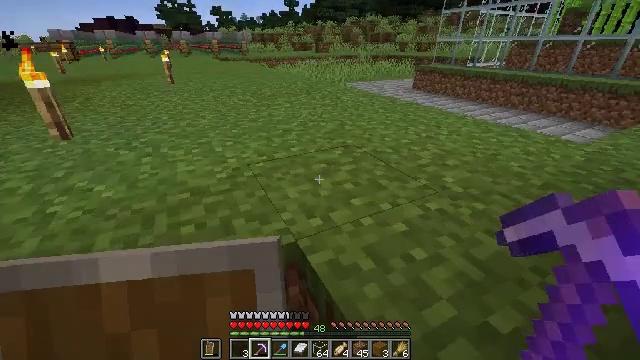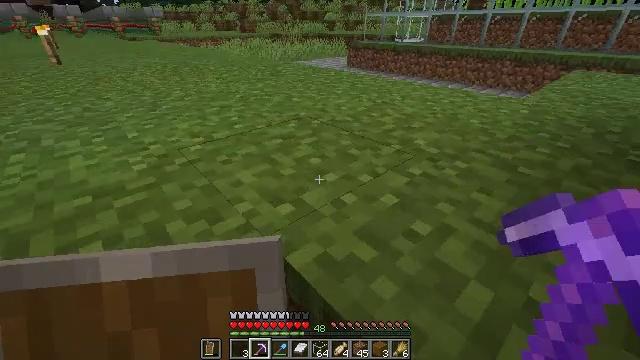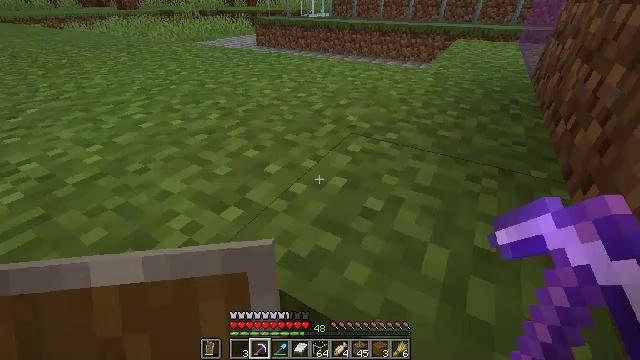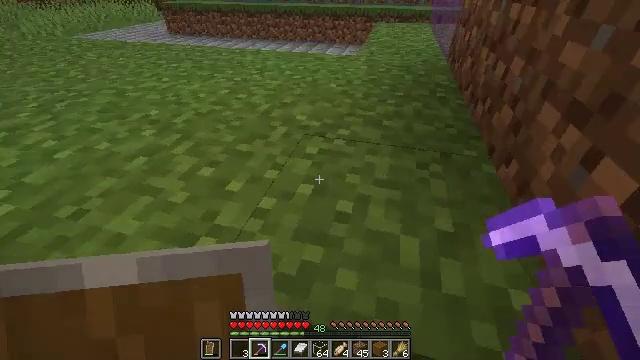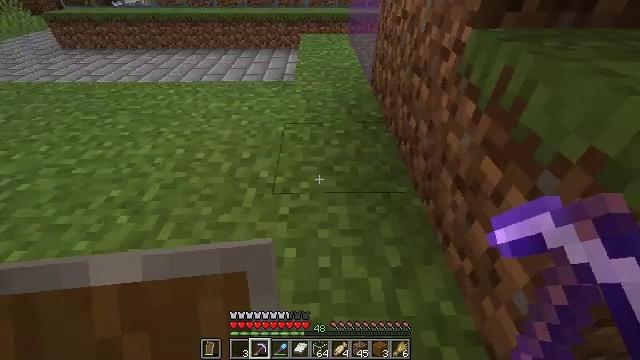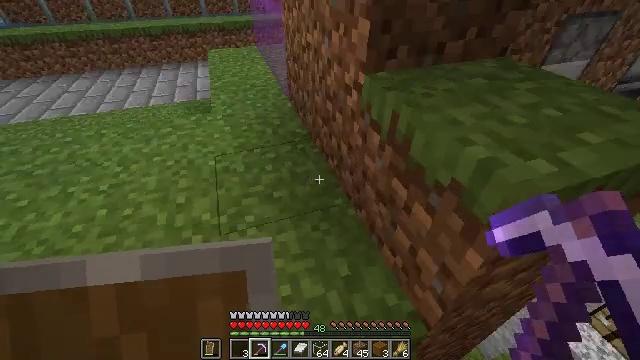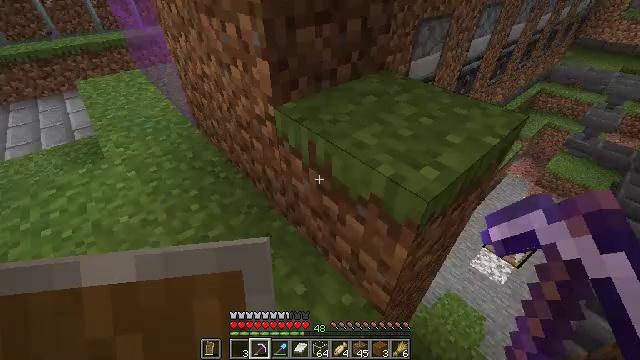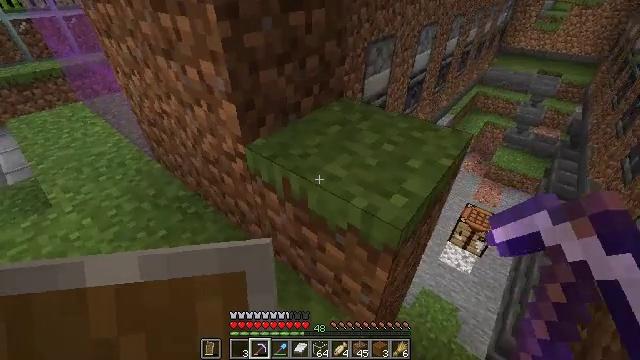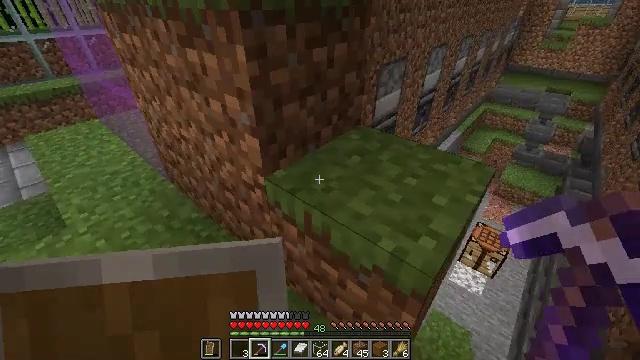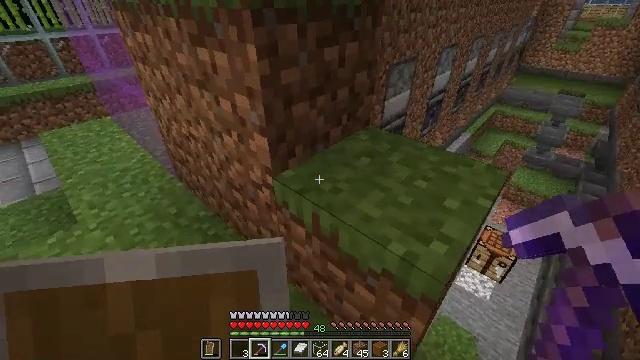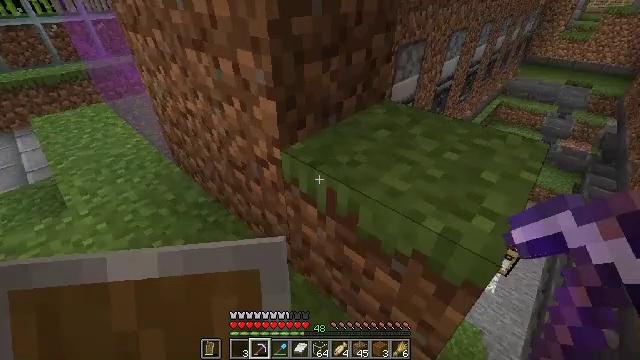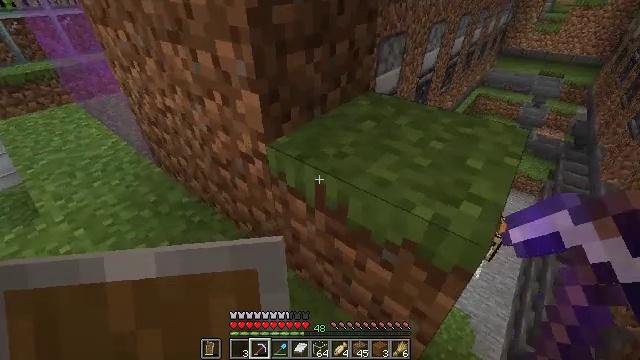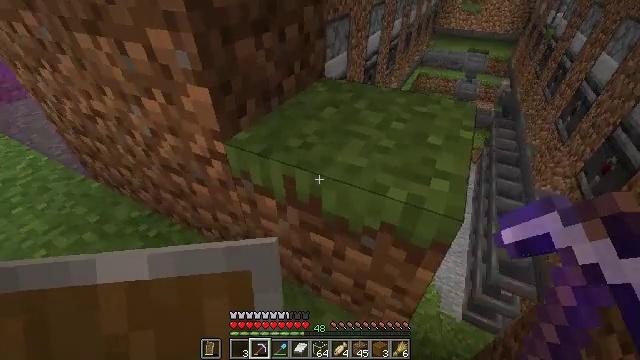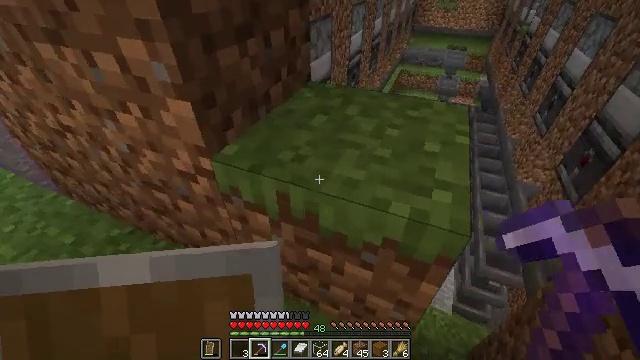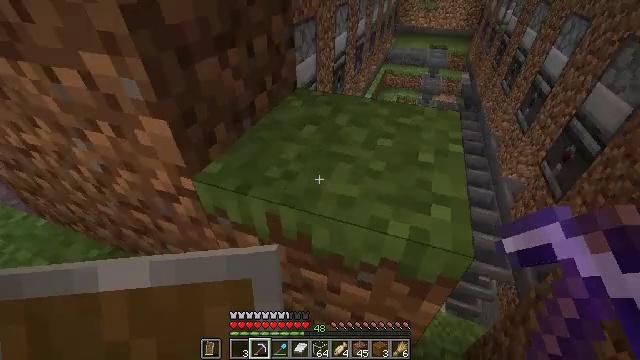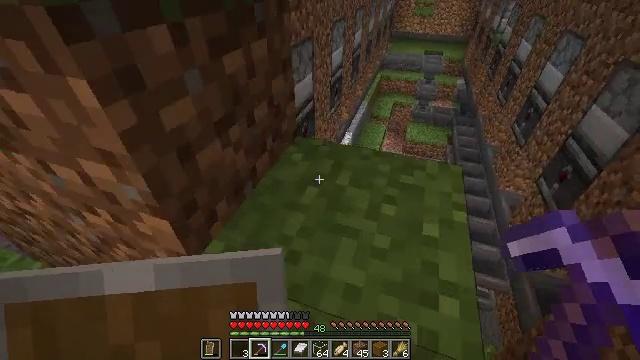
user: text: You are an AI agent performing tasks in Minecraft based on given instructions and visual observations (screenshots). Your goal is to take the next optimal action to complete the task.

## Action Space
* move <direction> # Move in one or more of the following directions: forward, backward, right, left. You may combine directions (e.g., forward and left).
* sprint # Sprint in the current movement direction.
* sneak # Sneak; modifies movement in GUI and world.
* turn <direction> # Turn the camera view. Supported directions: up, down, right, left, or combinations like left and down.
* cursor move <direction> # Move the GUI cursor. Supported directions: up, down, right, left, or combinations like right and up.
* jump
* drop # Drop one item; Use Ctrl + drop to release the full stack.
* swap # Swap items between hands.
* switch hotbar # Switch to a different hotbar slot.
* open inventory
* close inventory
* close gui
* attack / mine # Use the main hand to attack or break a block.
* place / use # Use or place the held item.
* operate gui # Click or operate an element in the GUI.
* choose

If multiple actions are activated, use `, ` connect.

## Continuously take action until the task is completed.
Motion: motion action
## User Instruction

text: Attack the orange stained glass pane to collect it.
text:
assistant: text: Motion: move forward and move left, turn right and down, jump
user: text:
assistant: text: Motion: move forward and move left, turn right and down, jump
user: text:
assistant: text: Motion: move forward and move left, turn right and down, jump
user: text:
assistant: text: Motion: move forward and move left, turn right and down, jump
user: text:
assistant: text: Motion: move forward and move left, turn right
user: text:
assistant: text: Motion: move forward and move left, turn right
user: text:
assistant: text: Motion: move forward, turn right and up
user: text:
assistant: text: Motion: turn left and up
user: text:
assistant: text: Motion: turn left
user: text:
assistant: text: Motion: turn down
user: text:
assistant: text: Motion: turn right
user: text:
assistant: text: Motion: turn right and down
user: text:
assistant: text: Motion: move forward, turn right
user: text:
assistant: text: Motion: move forward, turn right
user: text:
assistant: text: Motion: move forward, jump
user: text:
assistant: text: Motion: move forward, jump
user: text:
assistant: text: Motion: move forward, jump
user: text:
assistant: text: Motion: move forward
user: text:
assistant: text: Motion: move forward
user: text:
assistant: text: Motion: turn left
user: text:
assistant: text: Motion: turn left
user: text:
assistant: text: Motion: turn left
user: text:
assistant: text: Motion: turn left
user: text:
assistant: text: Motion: turn left, jump
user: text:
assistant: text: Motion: move forward and move left, jump
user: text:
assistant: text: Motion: move forward and move left, jump
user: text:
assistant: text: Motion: move forward and move left, jump
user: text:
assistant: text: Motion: move forward and move left, jump
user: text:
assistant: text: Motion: move forward and move left
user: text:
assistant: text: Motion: move forward and move left